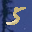
Label: 5